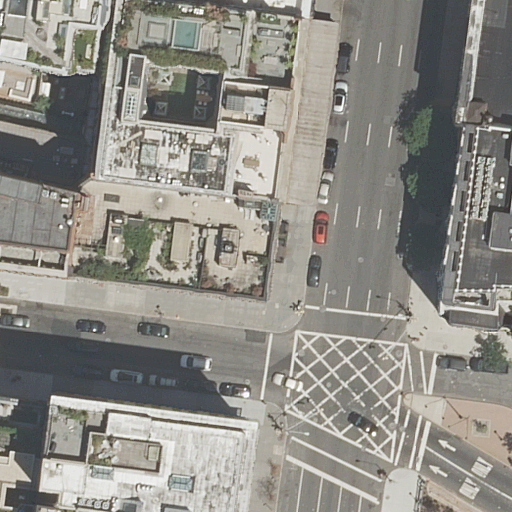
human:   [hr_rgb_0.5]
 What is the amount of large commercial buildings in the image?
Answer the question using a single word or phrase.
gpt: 0

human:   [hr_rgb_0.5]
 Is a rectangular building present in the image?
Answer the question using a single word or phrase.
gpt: yes

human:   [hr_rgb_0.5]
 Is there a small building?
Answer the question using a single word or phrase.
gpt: yes

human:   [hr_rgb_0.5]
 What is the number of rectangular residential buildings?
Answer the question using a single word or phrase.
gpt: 6

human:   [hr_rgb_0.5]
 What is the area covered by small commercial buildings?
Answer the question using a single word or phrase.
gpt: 0m2

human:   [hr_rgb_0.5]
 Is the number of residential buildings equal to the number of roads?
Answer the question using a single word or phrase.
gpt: no

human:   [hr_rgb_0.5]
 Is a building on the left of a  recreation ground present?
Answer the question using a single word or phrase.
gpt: no

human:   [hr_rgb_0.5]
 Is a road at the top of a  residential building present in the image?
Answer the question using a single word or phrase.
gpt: yes

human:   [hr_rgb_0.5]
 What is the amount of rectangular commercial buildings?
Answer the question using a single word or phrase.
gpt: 0

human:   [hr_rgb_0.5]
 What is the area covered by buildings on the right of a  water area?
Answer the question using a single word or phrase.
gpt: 0m2

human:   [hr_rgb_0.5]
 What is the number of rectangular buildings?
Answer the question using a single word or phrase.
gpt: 6

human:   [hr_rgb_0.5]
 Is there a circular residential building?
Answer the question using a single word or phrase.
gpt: no

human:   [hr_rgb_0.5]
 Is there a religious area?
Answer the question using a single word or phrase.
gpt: no

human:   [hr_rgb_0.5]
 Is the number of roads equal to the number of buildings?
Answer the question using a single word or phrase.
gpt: no

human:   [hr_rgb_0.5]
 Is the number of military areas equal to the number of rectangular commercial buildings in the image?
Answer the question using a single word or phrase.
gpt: yes

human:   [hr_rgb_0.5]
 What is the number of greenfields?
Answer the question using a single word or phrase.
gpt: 0

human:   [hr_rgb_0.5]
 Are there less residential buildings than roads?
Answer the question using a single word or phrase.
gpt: no

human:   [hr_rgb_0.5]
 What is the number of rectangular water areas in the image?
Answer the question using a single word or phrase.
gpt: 0

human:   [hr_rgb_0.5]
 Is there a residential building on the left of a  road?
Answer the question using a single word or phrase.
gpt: yes

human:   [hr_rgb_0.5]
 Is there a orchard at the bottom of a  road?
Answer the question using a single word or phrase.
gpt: no

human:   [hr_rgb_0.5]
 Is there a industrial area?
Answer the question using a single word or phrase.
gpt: no

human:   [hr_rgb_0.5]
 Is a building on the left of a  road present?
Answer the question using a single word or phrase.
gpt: yes

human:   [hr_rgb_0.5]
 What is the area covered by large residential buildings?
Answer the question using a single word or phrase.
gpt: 3419m2

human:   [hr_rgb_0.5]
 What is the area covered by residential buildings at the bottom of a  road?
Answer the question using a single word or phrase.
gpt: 955m2

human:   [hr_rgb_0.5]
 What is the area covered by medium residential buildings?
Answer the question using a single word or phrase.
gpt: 1209m2

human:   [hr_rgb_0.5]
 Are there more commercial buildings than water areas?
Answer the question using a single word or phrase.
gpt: no

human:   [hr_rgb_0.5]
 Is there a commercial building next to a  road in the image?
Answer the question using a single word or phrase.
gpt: no

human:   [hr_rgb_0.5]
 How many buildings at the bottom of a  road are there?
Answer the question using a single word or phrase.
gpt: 2

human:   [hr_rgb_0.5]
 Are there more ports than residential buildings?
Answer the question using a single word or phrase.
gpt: no

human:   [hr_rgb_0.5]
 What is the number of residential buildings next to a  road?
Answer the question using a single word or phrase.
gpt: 9

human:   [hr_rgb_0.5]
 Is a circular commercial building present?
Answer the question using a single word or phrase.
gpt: no

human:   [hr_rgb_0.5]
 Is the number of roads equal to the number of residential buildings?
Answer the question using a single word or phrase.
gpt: no

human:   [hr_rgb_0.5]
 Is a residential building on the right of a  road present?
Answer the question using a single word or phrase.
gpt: yes

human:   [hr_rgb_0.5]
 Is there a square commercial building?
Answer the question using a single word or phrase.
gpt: no

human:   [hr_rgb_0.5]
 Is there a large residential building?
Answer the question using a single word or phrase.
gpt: yes

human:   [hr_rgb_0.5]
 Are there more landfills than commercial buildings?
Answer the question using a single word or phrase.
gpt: no